Question: I'm using Lwuit S40 in my J2ME Application, i want to show the status bar which contains the battery/time... in the application , i tried to put this line of code in the Midlet
'''
((Canvas)(javax.microedition.lcdui.Display.getDisplay(this).getCurrent())).setFullScreenMode(false);
'''
It works , but 2 menus bar appear at the bottom.What should i do to solve this?
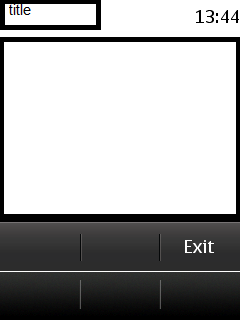
Answer: You should use native commands when working in this mode. I don't use the S40 version myself so I have no idea what these guys did. However, LWUIT proper and Codename One have the ability to set commands to native commands.